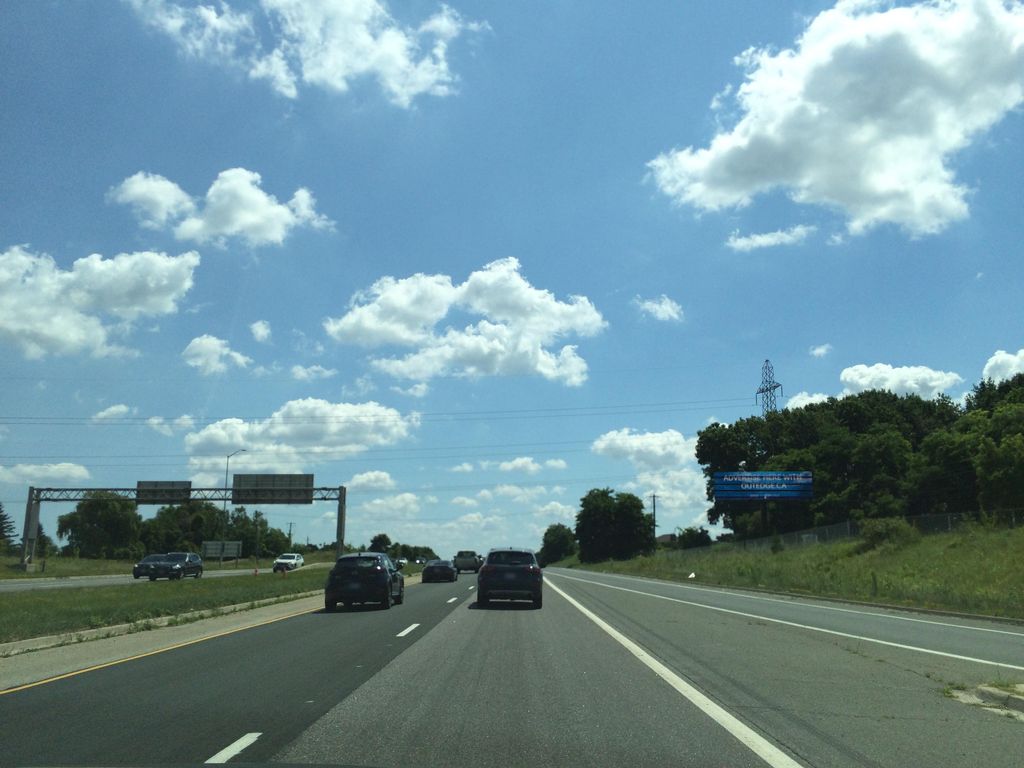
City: hamilton